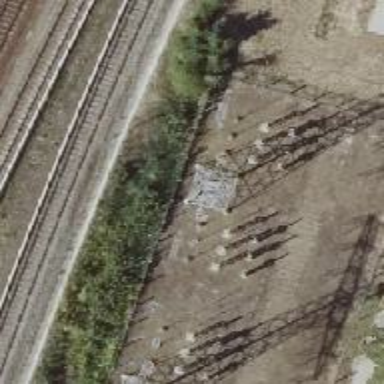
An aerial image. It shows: Power tower.